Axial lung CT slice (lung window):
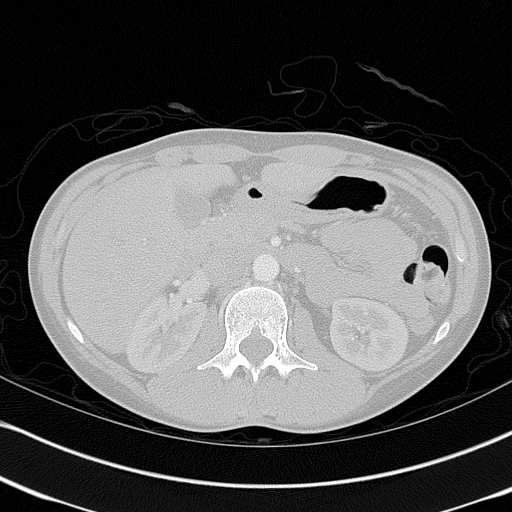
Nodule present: no